Question: I've got a webpage and I'm trying to edit the HTML via JS via the URL bar.
I'm not too well educated in JS but I thought I'd have known enough to complete this:
I'm also not sure why this isn't working.
I've got this code:
javascript:
'''
function textIncrement(eID){
for (i=0;i>1000;i++){
document.getElementById.('eID'.innerHTML='i')
}
}
textIncrement();
'''
The picture below shows the HTML formatting:

I want to change the highlighted text ("6,097") - from what I know, the element ID for the text is ("points-zFkA6").
The current code should replace the number by the value "i", however the element doesn't change.
So can someone help me to identify where the problem is?
## --
EDIT:
I had some errors in my code, fixed for future references:
'''
// I don't need to define the variables, this is just for future reference.
//
alert(pointsToAdd);
alert(image);
if(pointsToAdd != null){
if(image != null){
for (var i=0;i<pointsToAdd;i++){
setTimeout(function() {
var elementsIn = document.getElementsByClassName(image);
elementsIn[0].innerHTML = toAdd;
toAdd = toAdd + 1;
},500);
}
}
}
'''
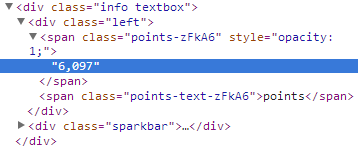
Answer: Your for loop is incorrect. The condition:
'''
for (i = 0; i > 1000; i++)
// ^^^^^^^^
'''
is always false but the loop will only run if the condition is true. You need to change it to 'i < 1000'. Moreover, this:
'''
document.getElementById.('eID'.innerHTML='i')
'''
needs to be
'''
document.getElementById(eID).innerHTML = i;
'''
You messed up the syntax and you used strings where you should be using the variable names. And when you call the function, you need to call the function with the id name.
'''
textIncrement("idName");
'''
'var'